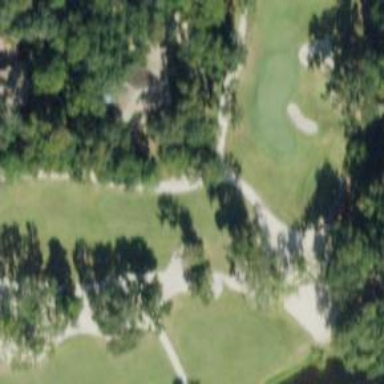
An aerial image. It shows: Path used for both walking and golf.